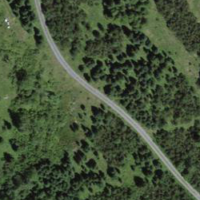
EUNIS habitat code: 32
Species observed at this site:
Corvus corone
Turdus merula
Prunella collaris
Parus major
Lyrurus tetrix
Pica pica
Pyrrhocorax graculus
Neottia ovata
Corvus corax
Spinus spinus
Periparus ater